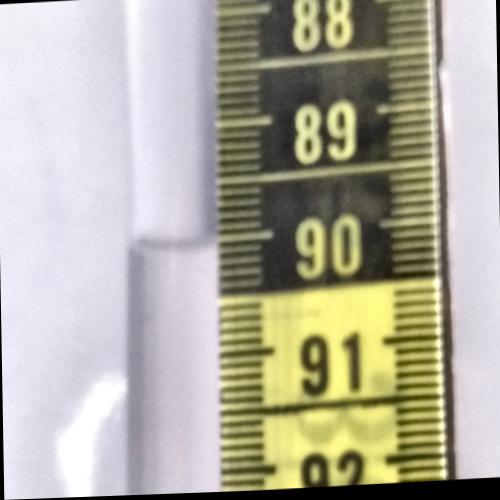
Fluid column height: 90.0 cm